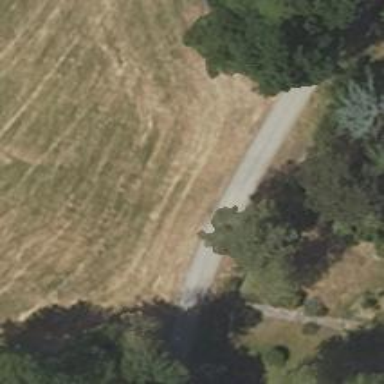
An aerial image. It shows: Service road.